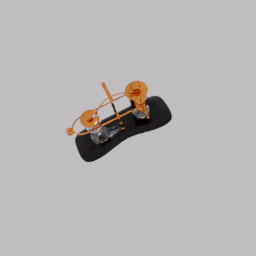
Label: decoration